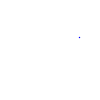
Particle: proton